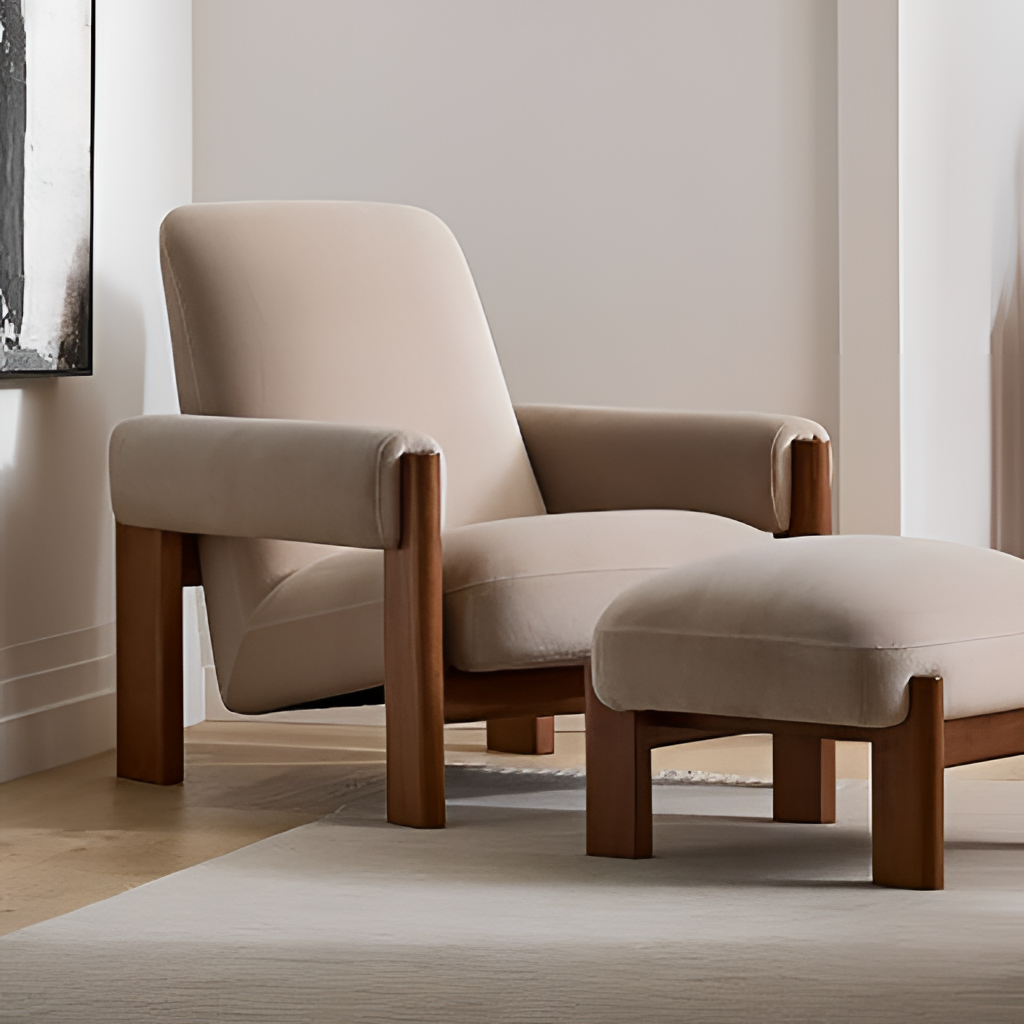
living room, beige fabric armchair, wood flooring, with plank pattern, modern, beige paint wallpaper, with solid pattern